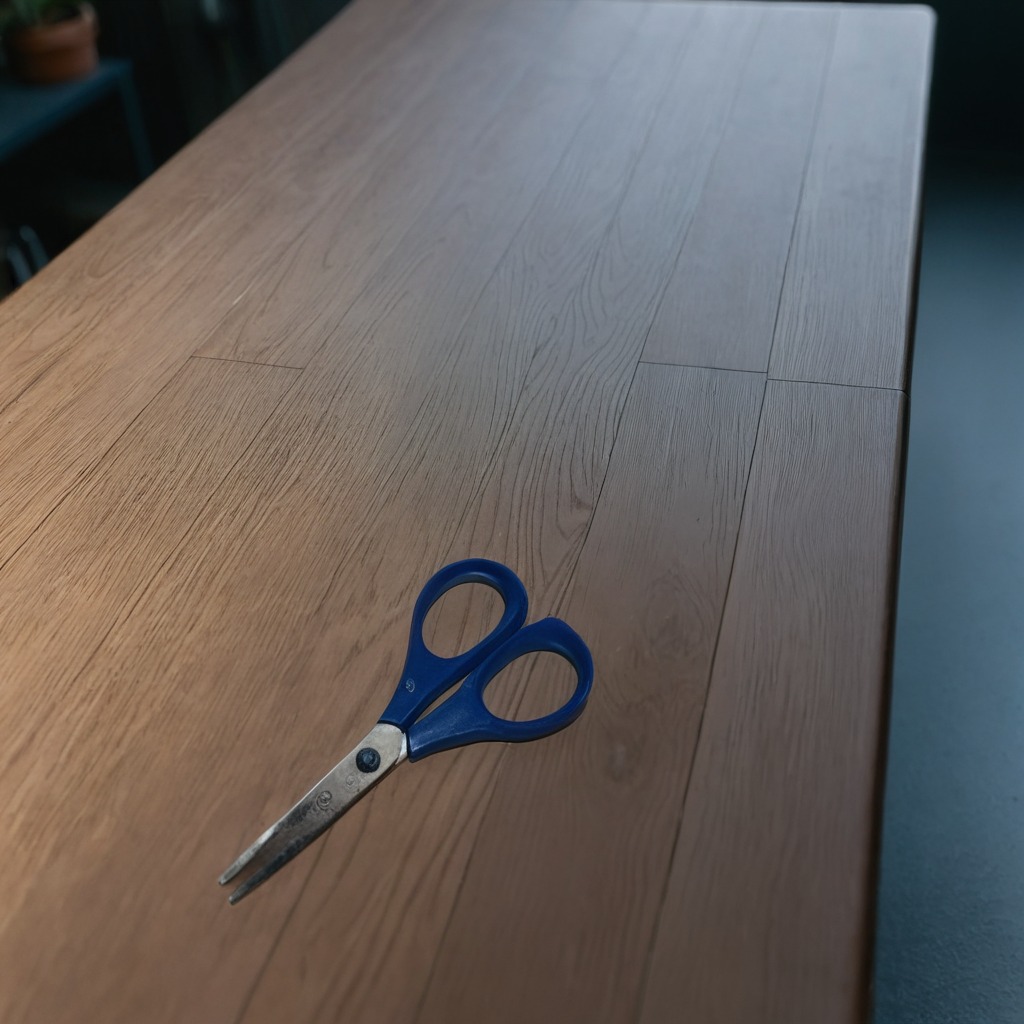
A scissor is lying on a table.